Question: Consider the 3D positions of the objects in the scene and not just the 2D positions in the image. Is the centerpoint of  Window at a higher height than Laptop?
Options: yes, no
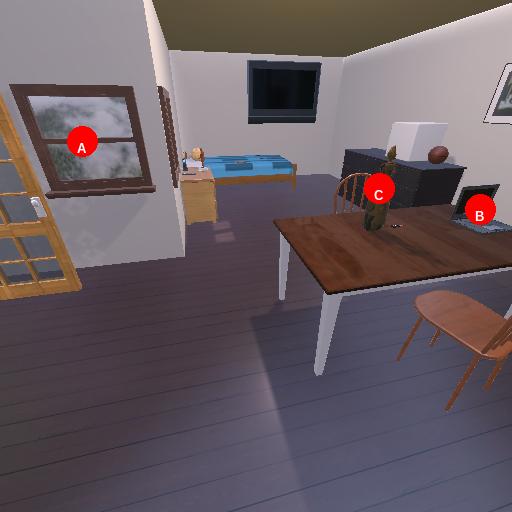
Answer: yes